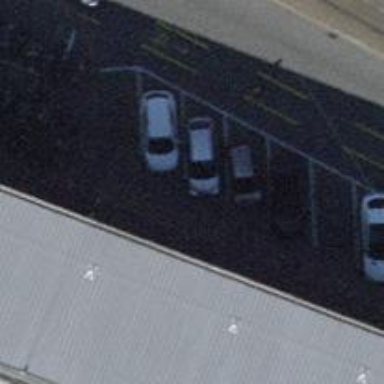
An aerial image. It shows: Bicycle parking area with stands available.